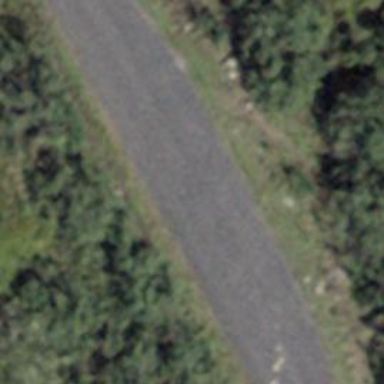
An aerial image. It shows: Passing place on the road.